Question: df1:
'''
Date Code Name Rating x y z
2022-07-27 00:00:00 OMER OMERS I-2 <PHONE> <PHONE> <PHONE>.31
2022-07-27 00:00:00 SC SOCIETY I-7 389659466.4 391147968.2 <PHONE>.805
2022-07-27 00:00:00 CD CORPORATION I-3 <PHONE> <PHONE> <PHONE>.8
2022-07-27 00:00:00 PRIN AGENT I-3 72990460.96 74455570 <PHONE>.042
2022-07-27 00:00:00 BF FUND S-3 277607047.4 279044540.2 <PHONE>.761
'''
df2:
'''
Date Code Name Rating x y z
2022-07-27 00:00:00 BankA nan nan 1052 1052 0
2022-07-27 00:00:00 CD CORPORATION I-3 1943 2000 57
2022-07-27 00:00:00 CorporationA nan nan 1943 3052 1109
'''
Expected Output:
'''
Date Code Name Rating x y z
2022-07-27 00:00:00 OMER OMERS I-2 <PHONE> <PHONE> <PHONE>.31
2022-07-27 00:00:00 SC SOCIETY I-7 389659466.4 391147968.2 <PHONE>.805
2022-07-27 00:00:00 CD CORPORATION I-3 <PHONE> <PHONE> <PHONE>.8
2022-07-27 00:00:00 PRIN AGENT I-3 72990460.96 74455570 <PHONE>.042
2022-07-27 00:00:00 BF FUND S-3 277607047.4 279044540.2 <PHONE>.761
2022-07-27 00:00:00 BankA nan nan 1052 1052 0
2022-07-27 00:00:00 CorporationA nan nan 1943 3052 1109
'''
I want to combined df1 and df2 into one dataframe. In DF2 if the "code", "Name","Rating" are already present in df1, need to sum the values of x,y and z into one row and if not available just append the value in the bottom of the dataframe. Appreciate your help in this! Thank you

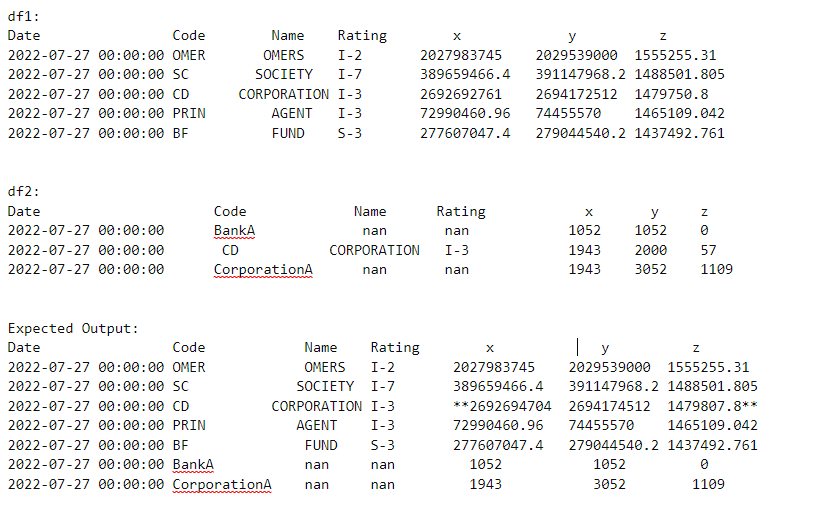
Answer: You can try 'pd.concat' then 'groupby.agg'
'''
cols1 = ['x', 'y', 'z']
cols2 = ['Code', 'Name', 'Rating']
d = {col: 'sum' if col in cols1 else 'first' for col in df1.columns}
df2[cols2] = df2[cols2].fillna('NaN')
out = (pd.concat([df1, df2], ignore_index=True)
.groupby(cols2)
.agg(d).reset_index(drop=True))
'''
'''
print(out)
Date Code Name Rating x y z
0 2022-07-27 00:00:00 BF FUND S-3 277607047.400 279044540.<PHONE>.761
1 2022-07-27 00:00:00 BankA NaN NaN 1052.000 1052.000 0.000
2 2022-07-27 00:00:00 CD CORPORATION I-3 <PHONE>.000 <PHONE>.<PHONE>.800
3 2022-07-27 00:00:00 CorporationA NaN NaN 1943.000 3052.000 1109.000
4 2022-07-27 00:00:00 OMER OMERS I-2 <PHONE>.000 <PHONE>.<PHONE>.310
5 2022-07-27 00:00:00 PRIN AGENT I-3 72990460.960 74455570.<PHONE>.042
6 2022-07-27 00:00:00 SC SOCIETY I-7 389659466.400 391147968.<PHONE>.805
'''